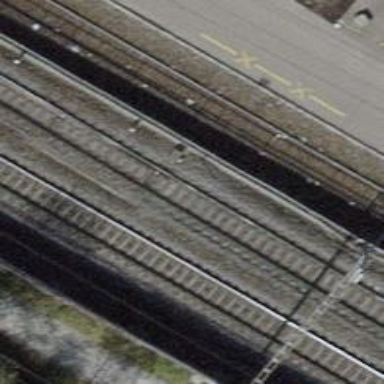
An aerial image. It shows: Railway switch.